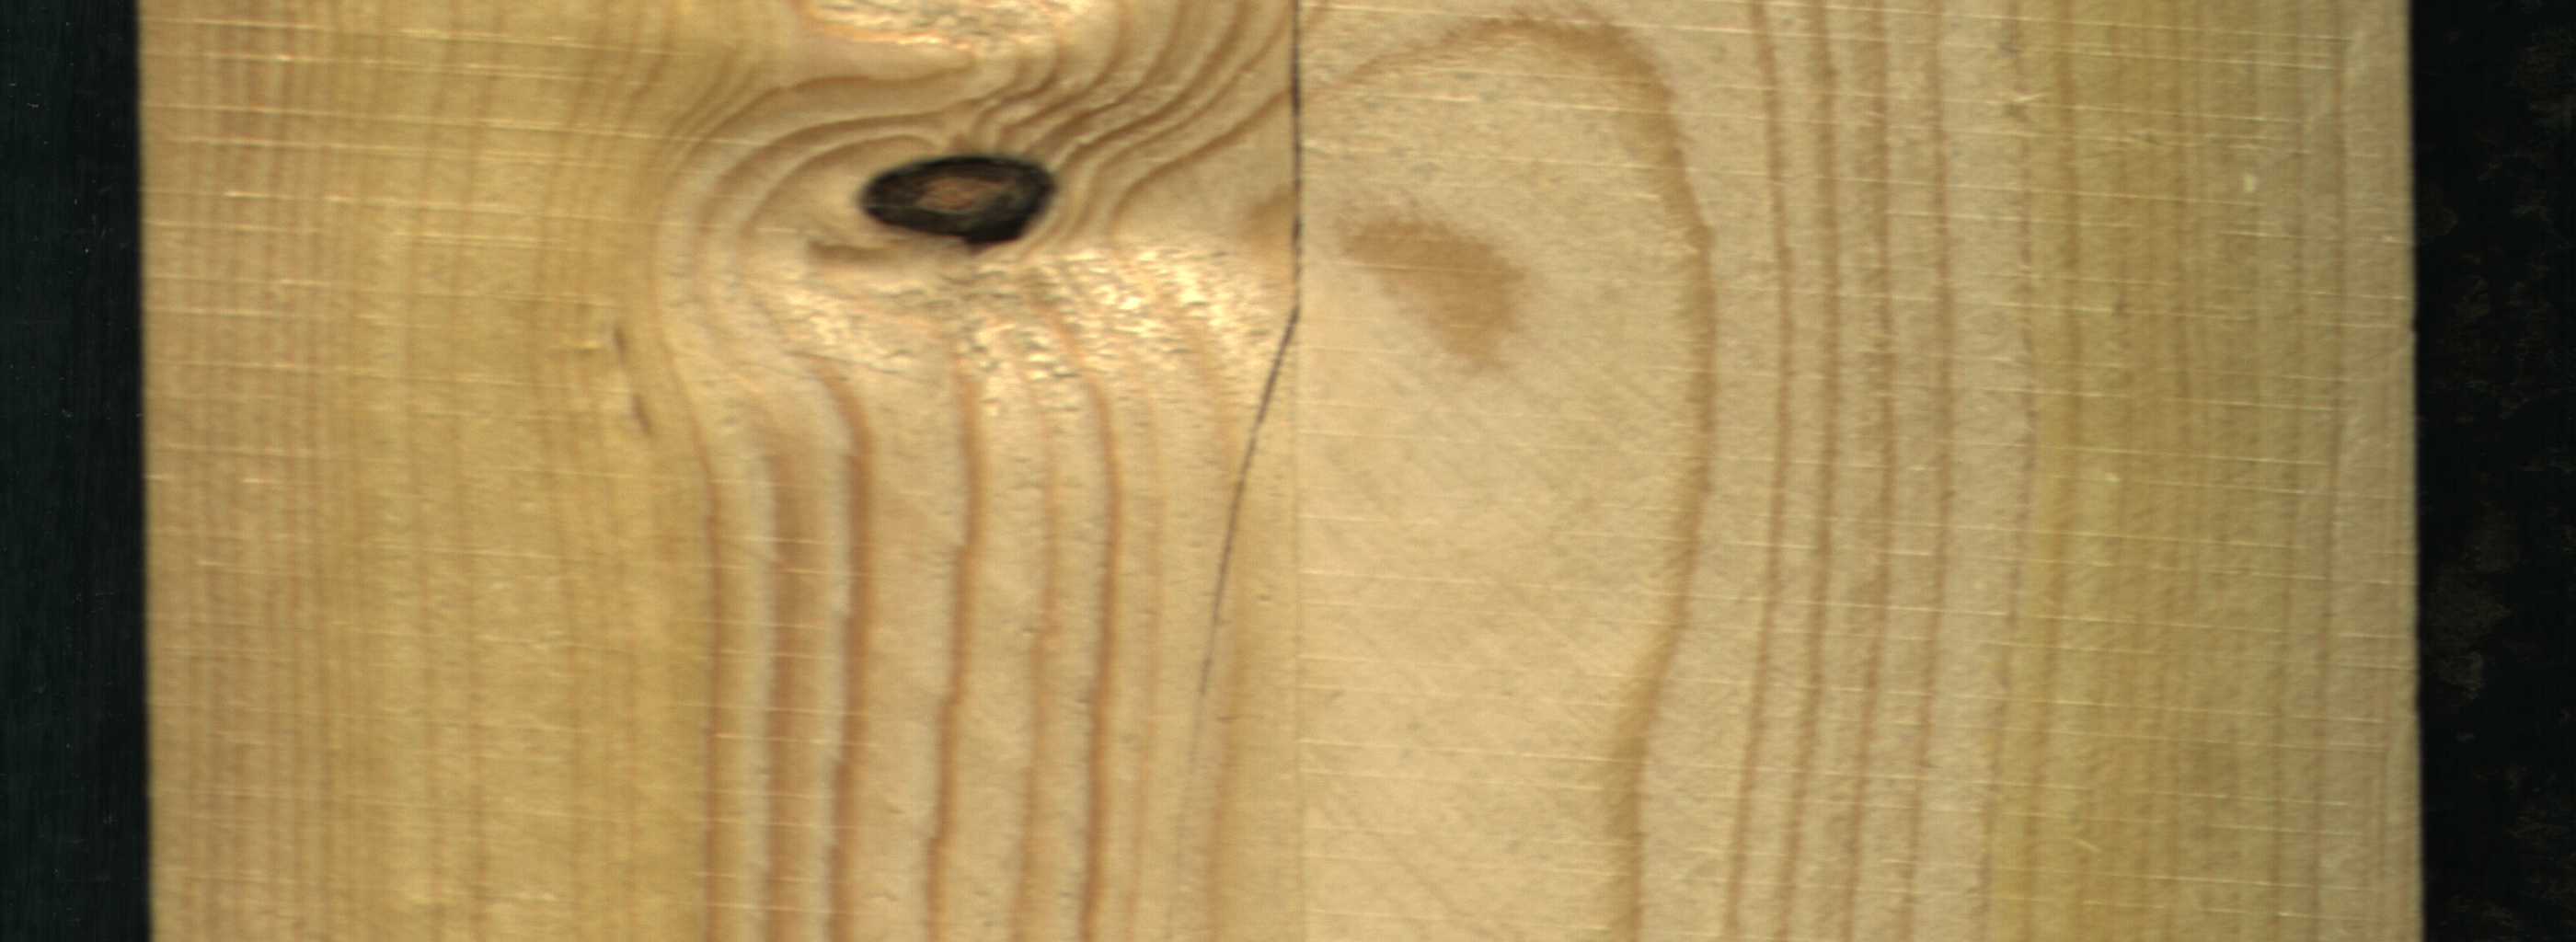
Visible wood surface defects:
Dead_Knot